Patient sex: M
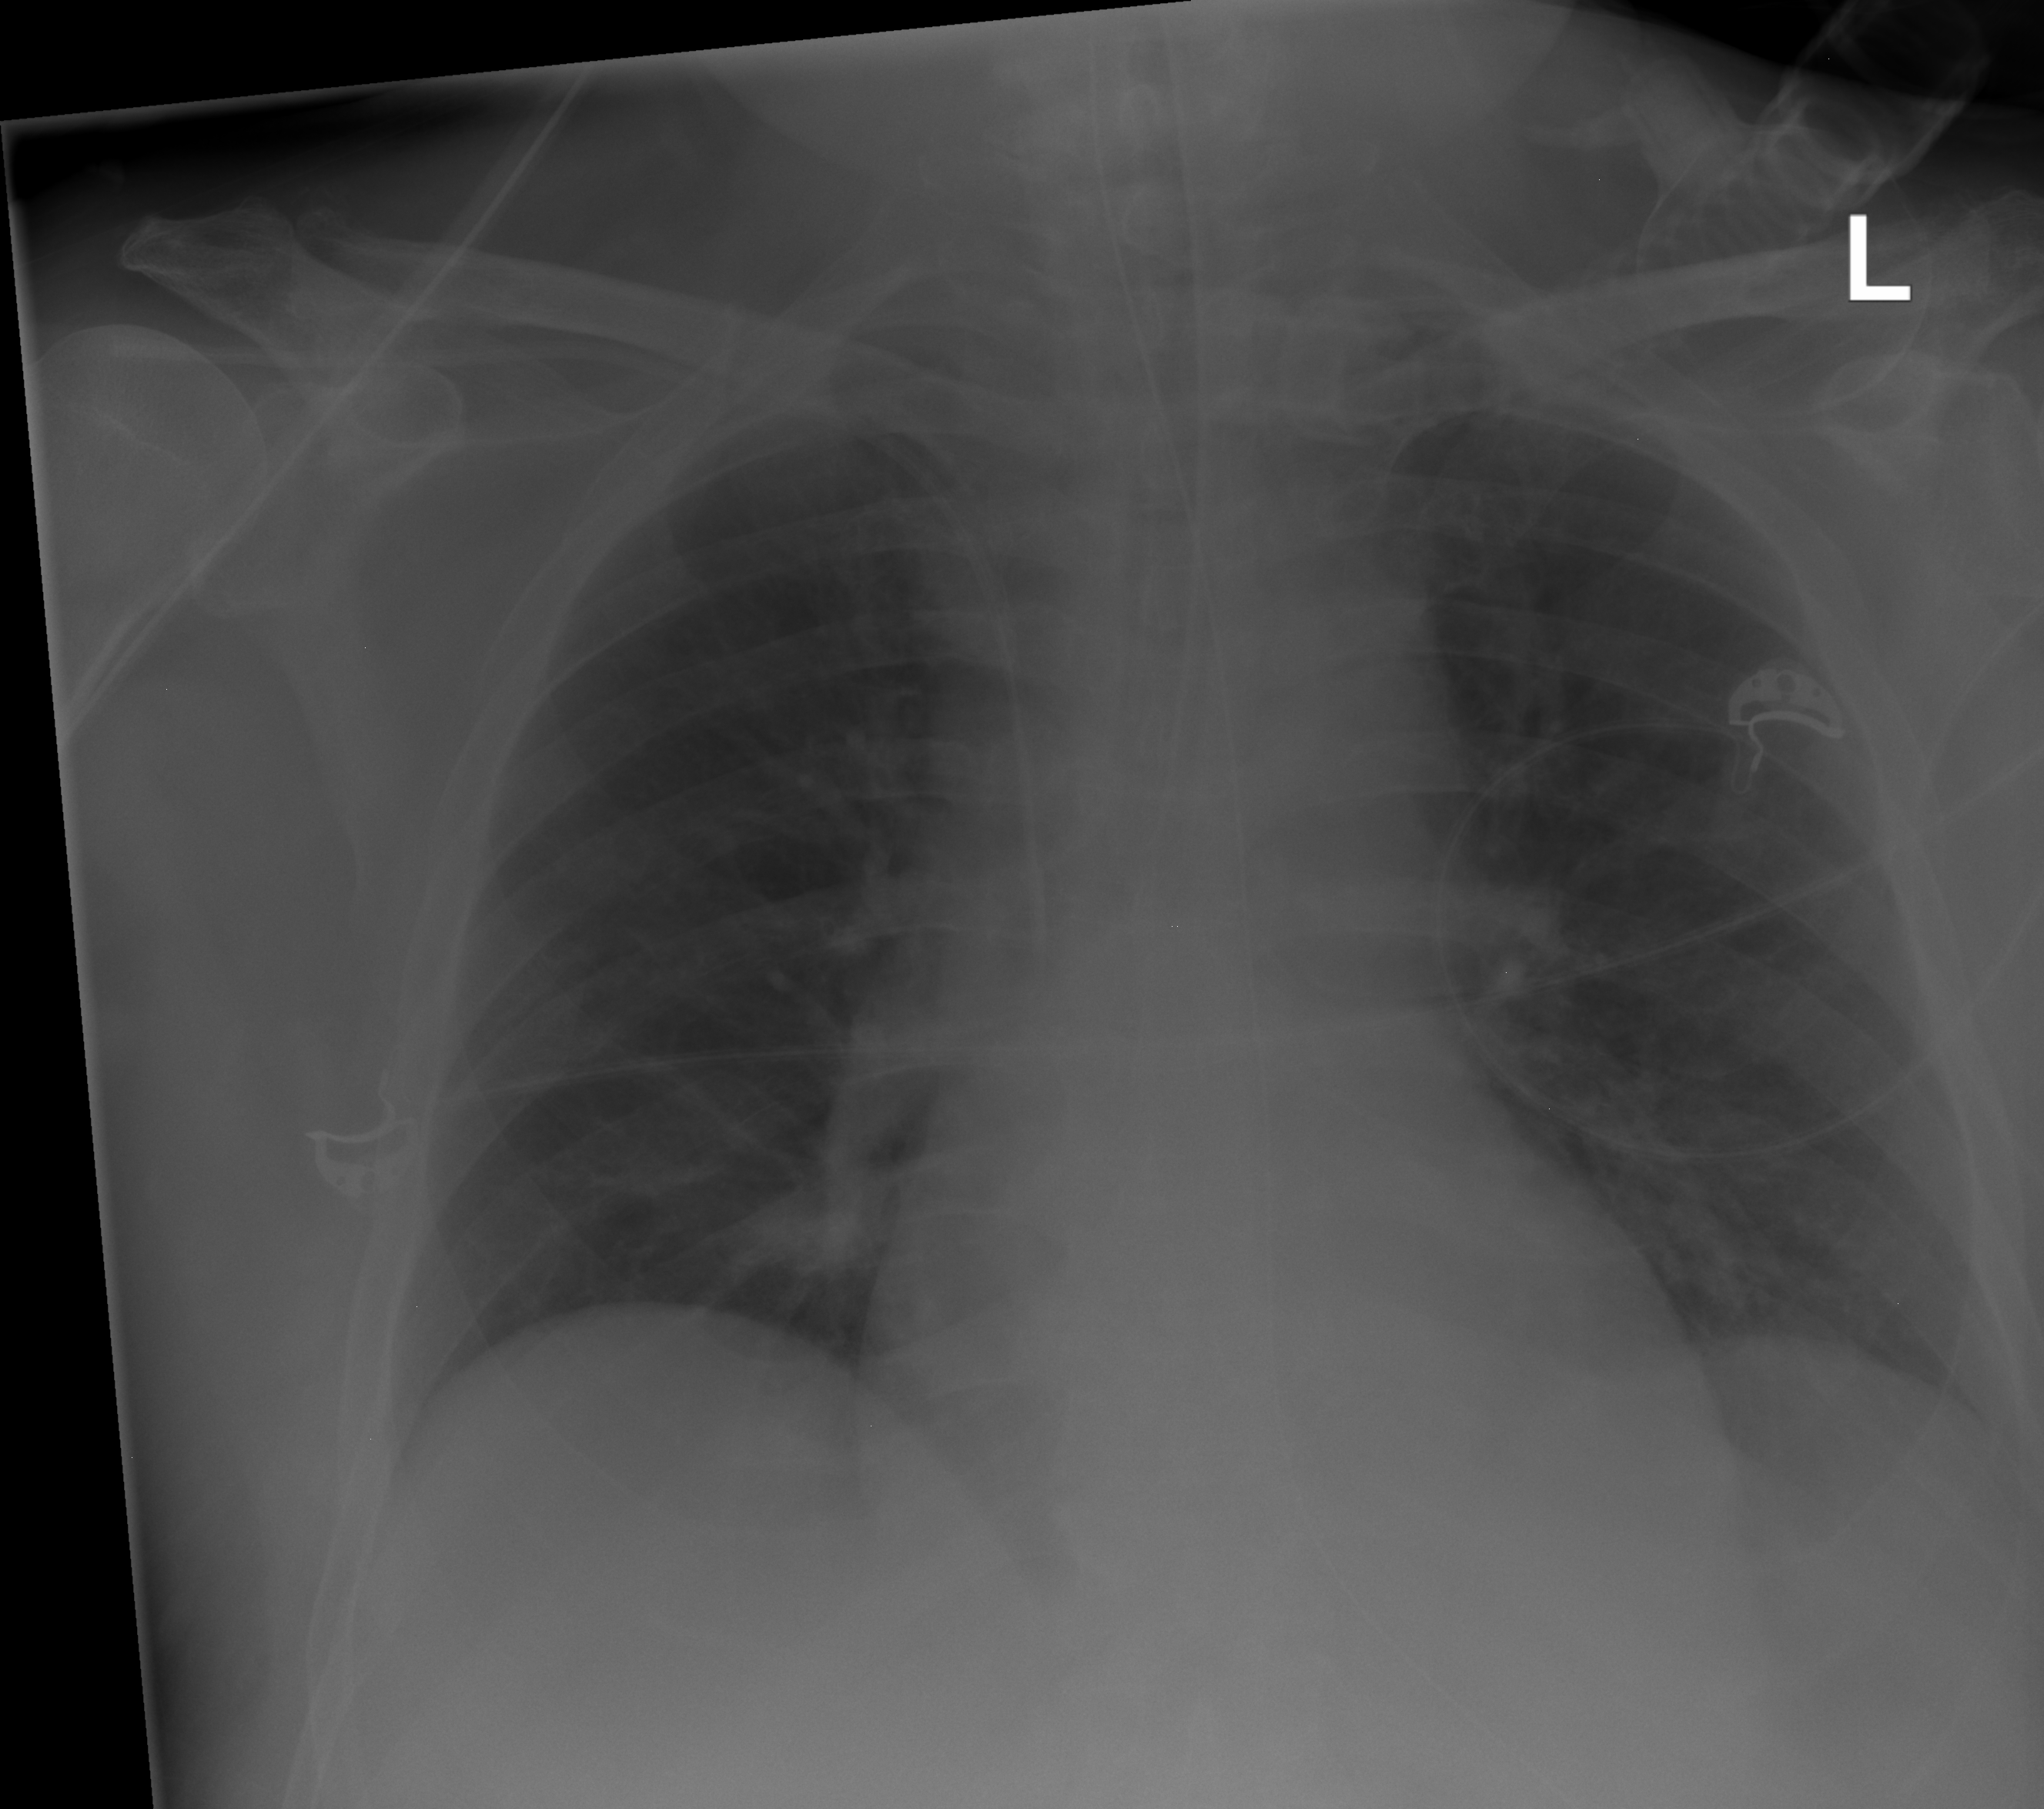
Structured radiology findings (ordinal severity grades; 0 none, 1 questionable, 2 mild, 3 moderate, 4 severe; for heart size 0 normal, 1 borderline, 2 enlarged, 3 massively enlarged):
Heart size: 0
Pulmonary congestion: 0
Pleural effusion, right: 0
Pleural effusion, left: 0
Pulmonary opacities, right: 0
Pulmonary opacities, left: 0
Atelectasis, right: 2
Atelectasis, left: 2